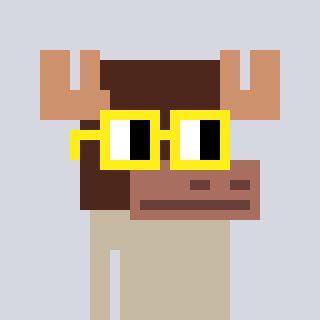
a pixel art character with square yellow glasses, a moose-shaped head and a grayscale-colored body on a cool background